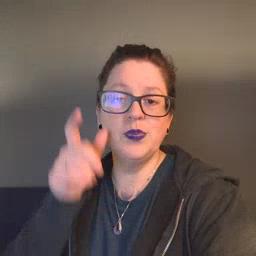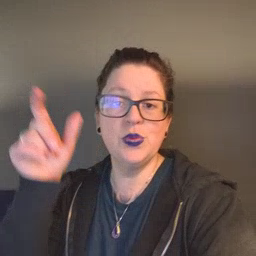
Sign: moon